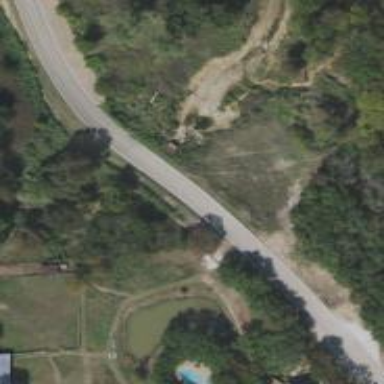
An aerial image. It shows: Culvert tunnel.